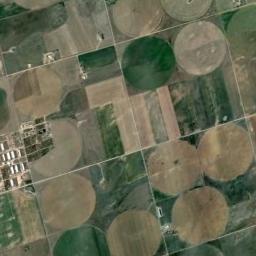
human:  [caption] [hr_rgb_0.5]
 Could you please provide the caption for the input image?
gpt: Many tan and green fields arranged neatly circular .

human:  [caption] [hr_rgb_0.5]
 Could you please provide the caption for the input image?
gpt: There is only a complete circle of farmland in the lower right corner .

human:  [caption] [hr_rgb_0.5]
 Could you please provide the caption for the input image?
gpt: There are some circle farmland and square farmland .

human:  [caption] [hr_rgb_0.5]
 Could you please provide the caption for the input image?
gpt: Several khaki circular farmlands and several green circular farmlands are on the ground and some buildings beside .

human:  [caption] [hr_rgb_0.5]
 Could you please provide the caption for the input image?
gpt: There are many circular farmlands of the same size distributed irregularly .